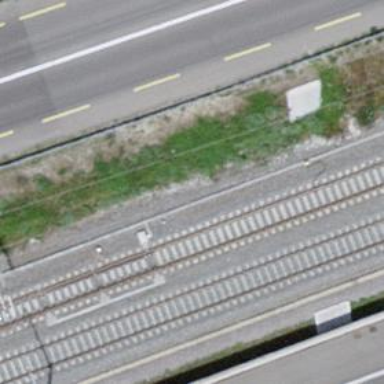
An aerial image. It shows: Single railway track with electrified contact line.